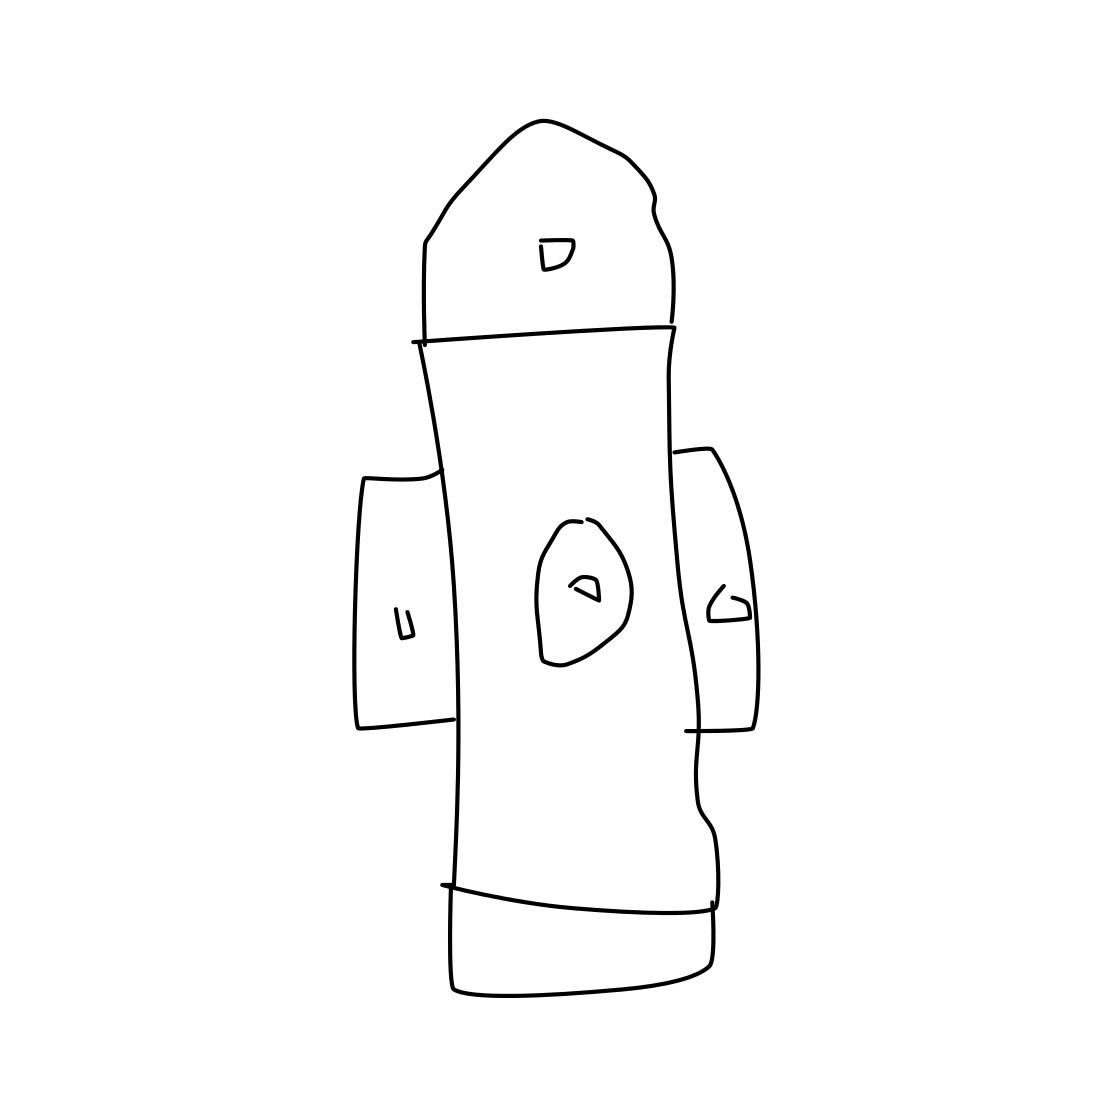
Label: fire hydrant